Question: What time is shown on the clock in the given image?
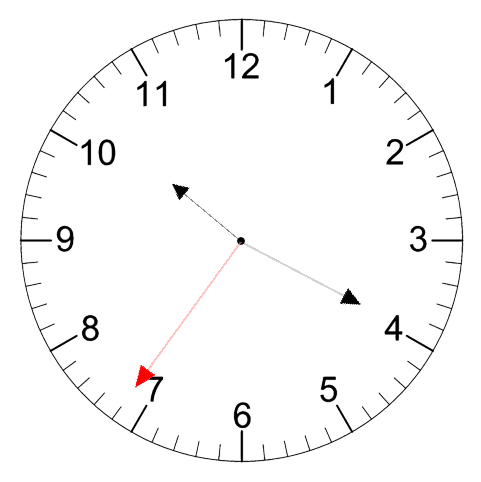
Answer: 10:19:36